Question: Are the vectors in scikit-learn 'Kmeans' internally normalized to unit L2 norm or is something wrong with 'TfidfVectorizer'? I perform clustering on text data, which I vectorize using TF-IDF vectorizer. The code is too long to copy here, but in essence I vectorize and cluster data from the 20 newsgroups dataset. I instantiate the vectorizer as (un-normalized):
'''
VectorizerUn = TfidfVectorizer(min_df=10,
max_df=0.5,
stop_words='english',
decode_error='ignore')
'''
or as (L2-normalized):
'''
VectorizerL2 = TfidfVectorizer(min_df=10,
max_df=0.5,
stop_words='english',
decode_error='ignore',
norm=u'l2')
'''
and I instantiate means using:
'''
km = KMeans(n_clusters=num_clusters, init='random', n_init=1, verbose=0)
'''
Then I proceed to split the data for cross-validation, vectorize and fit the train data set (below X in vectorizer stands for 'Un' or 'L2')
'''
Vectorized = VectorizerX.fit_transform(TrainData.data)
km.fit(Vectorized)
'''
and and assign the data to clusters for messages in the train set
'''
new_msg_vec = VectorizerX.transform([new_msg])
predicted_clust = km_clust.predict(new_msg_vec)[0]
'''
where 'new_msg' runs through the messages in the train data. Then I assign clusters to groups (each cluster belongs to the group of the majority of its contents) based on the known group labels of the messages in 20 newsgroups, and use the test data to characterize the performance of the clustering/classification scheme. Here is a plot of performance in classification error vs number of clusters for data vectorized without normalization and with L2 normalization:

The error bars are the standard deviation in the classification error after 10 independent runs of the 'km.fit(Vectorized)' step. The two results are basically identical. Other metrics of the clustering (ARI score, AMI score, NMI score) give essentially the same picture.
So, does Kmeans internally normalize the vectors to L2 norm of 1, or does the 'TfidfVectorizer' 'norm' parameter not do what it's supposed to? (I am using scikit-learn 0.14.1)
Edit: I found out that the issue is likely not with Kmeans. If I vectorize with L1-normalized constrain (setting 'norm=u'l1'' in 'TfidfVectorizer'), the clustering error increases from 45% to about 80%. I changed the title to reflect this.
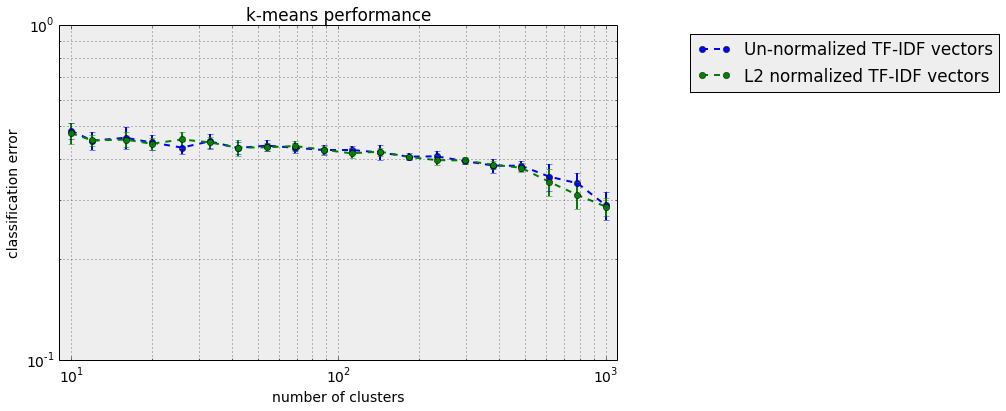
Answer: > does Kmeans internally normalize the vectors to L2 norm of 1, or does the TfidfVectorizer norm parameter not do what it's supposed to?
Neither. As @YS-L said in the comments, the default behavior of 'TfidfVectorizer' is to L2-normalize the vectors it produces:
'''
norm : 'l1', 'l2' or None, optional
Norm used to normalize term vectors. None for no normalization.
'''
and the default value is ''l2'', so pass explicit 'norm=None' for no normalization.